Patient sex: F
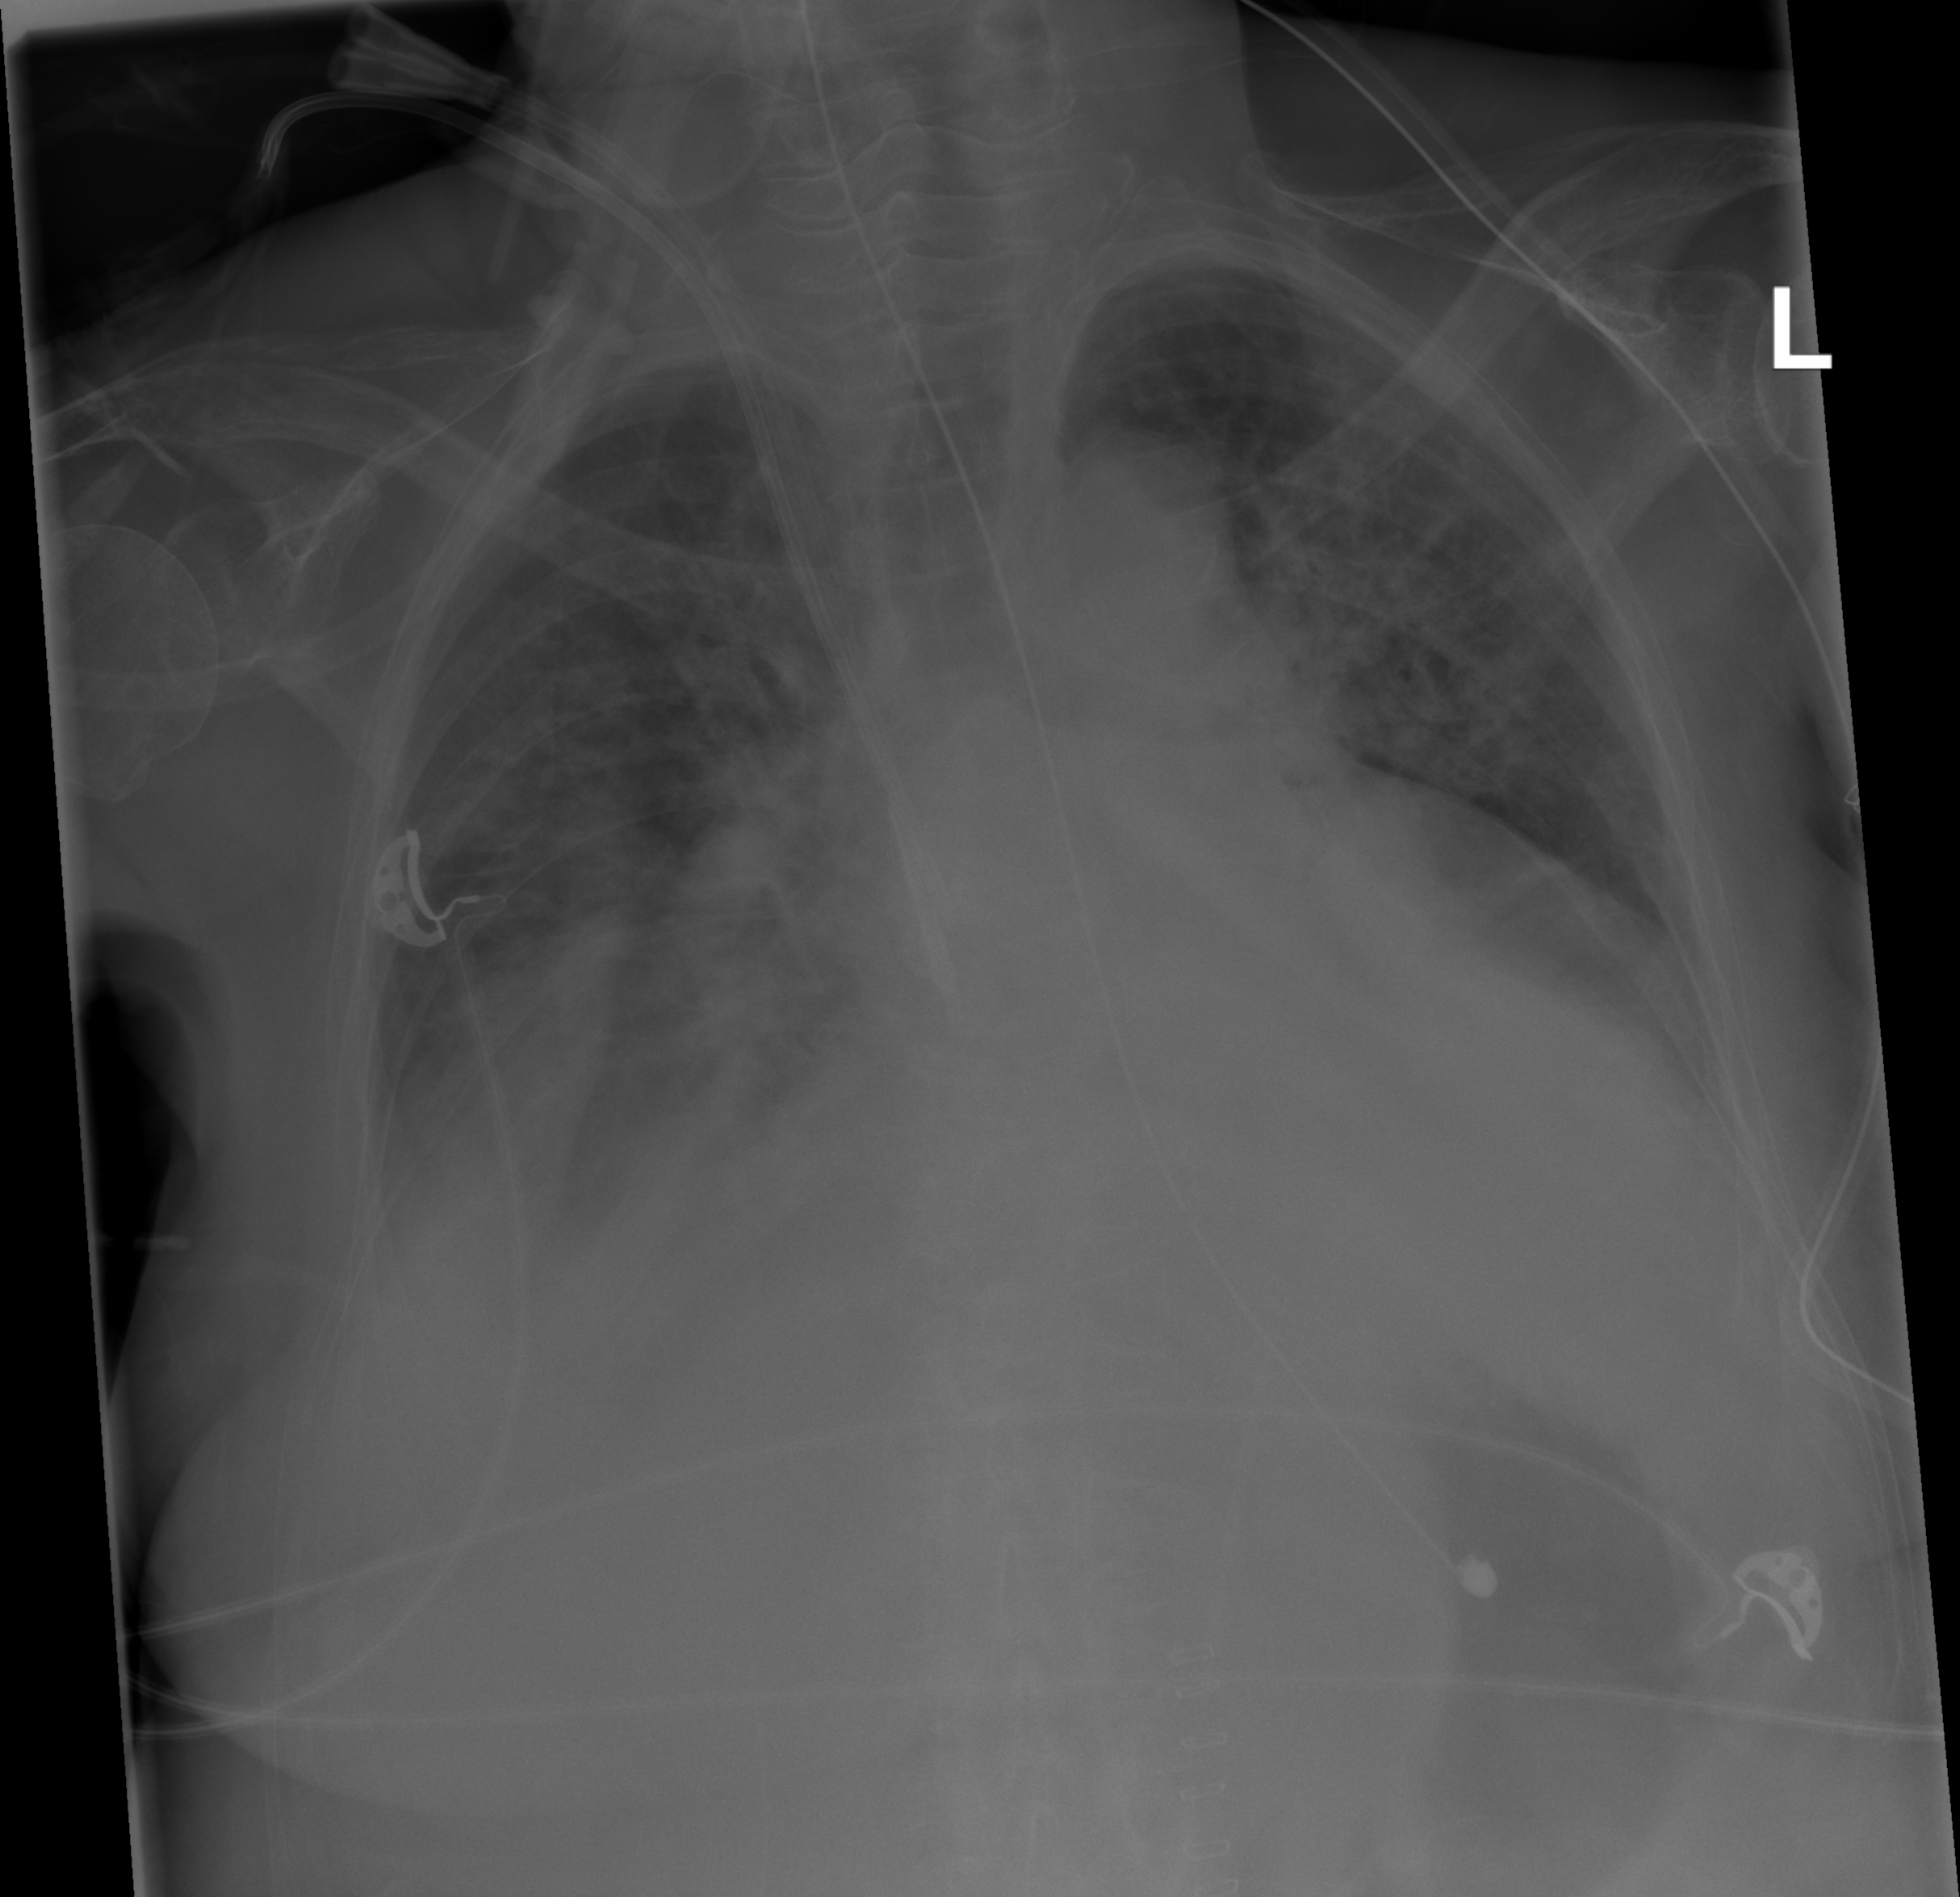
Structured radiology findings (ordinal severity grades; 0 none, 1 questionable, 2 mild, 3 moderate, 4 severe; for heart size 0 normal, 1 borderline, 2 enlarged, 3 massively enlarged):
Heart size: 2
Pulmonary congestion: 2
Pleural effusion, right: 3
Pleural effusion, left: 2
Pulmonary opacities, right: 2
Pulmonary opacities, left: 2
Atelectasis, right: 3
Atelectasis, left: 2